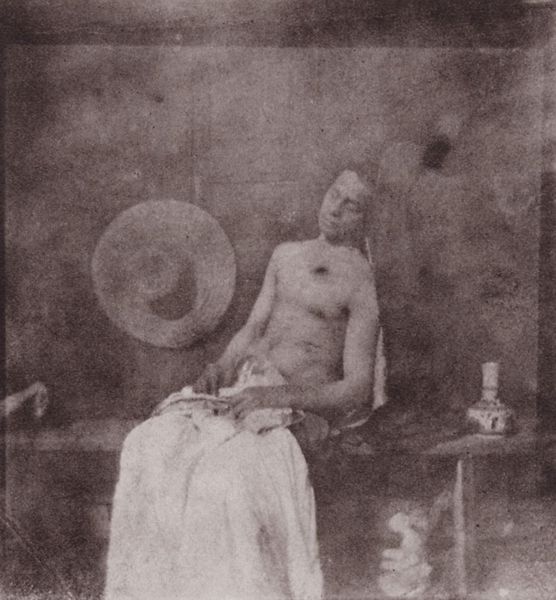
Titel: Selbstporträt Bayards als Ertrunkener
Künstler: Hippolyte Bayard
Schlagwörter: akt, hand, kopf, körper, mann, nackt, schlaf, weiß, wunde, sitzen, brust, grau, holz, hut, lampe, mund, nase, raum, schwarz, tisch, tuch, flasche, hemd, wand, arm, arme, augen, gesicht, leiche, tod, tot, herr, hände, innenraum, portrait, porträt, rauch, gewand, haare, interieur, sitzend, stoff, decke, innen, rechts, schulter, krug, statue, stillleben, vase, ruhe, schlafen, schlafend, sitz, heiß, dunst, nebel, klein, rast, bank, dampf, krieg, strohhut, sitzt, angelehnt, handtuch, kerze, bauch, halbakt, laken, allein, junge, schoß, oberkörper, krempe, foto, fotografie, photographie, bad, gefäß, links, bedeckt, brett, schwarz weiss, loch, verletzt, fleck, photo, flecken, karaffe, leichentuch, müde, holzbank, anlehnen, fotographie, kelle, ablage, leinentuch, mexiko, indianer, dösen, geschossen, karraffe, finnland, nickerchen, wasserdampf, sauna, bayard, tropenhut, aufguß, finnische sauna, schwitzbad, st jerome, ertrunkener, schlafenden, 1800, w, sitend, 1645